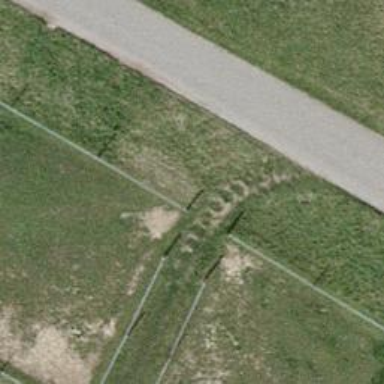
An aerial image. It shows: Gate.